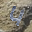
Label: 4